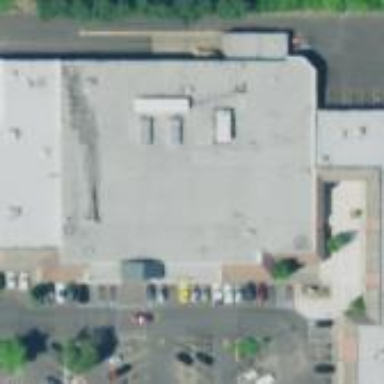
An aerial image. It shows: Supermarket building.